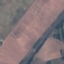
Label: Highway